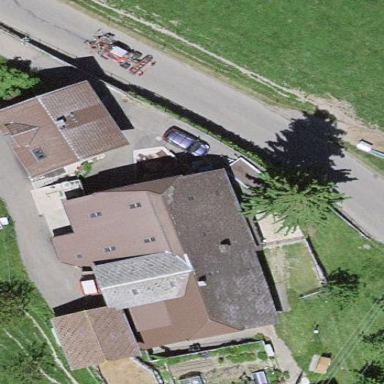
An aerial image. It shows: Farmyard area.